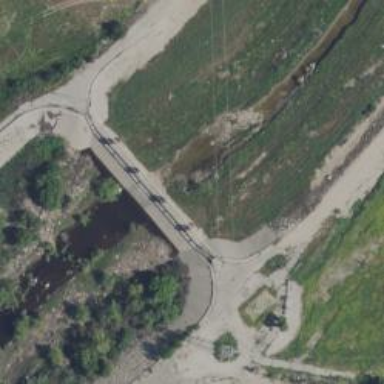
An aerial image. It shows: Track road along weir waterway.